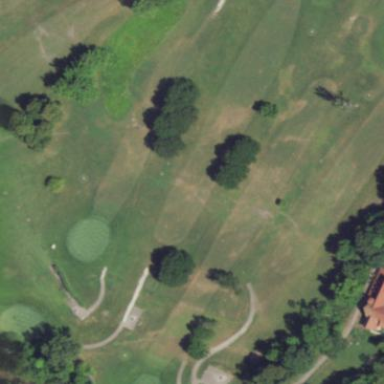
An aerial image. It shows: Well-maintained grassy area known as fairway on golf course.